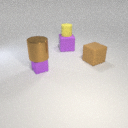
small purple metal cube below large brown metal cylinder